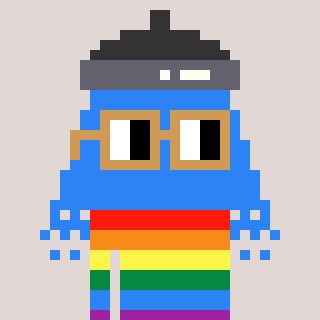
a pixel art character with square brown glasses, a shower-shaped head and a gold-colored body on a warm background